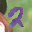
Label: 2